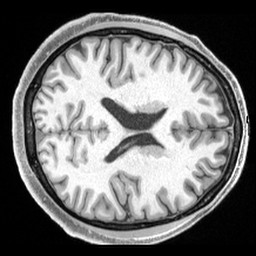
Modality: T1w
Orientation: axial